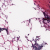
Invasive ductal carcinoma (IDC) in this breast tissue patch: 0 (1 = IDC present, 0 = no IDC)